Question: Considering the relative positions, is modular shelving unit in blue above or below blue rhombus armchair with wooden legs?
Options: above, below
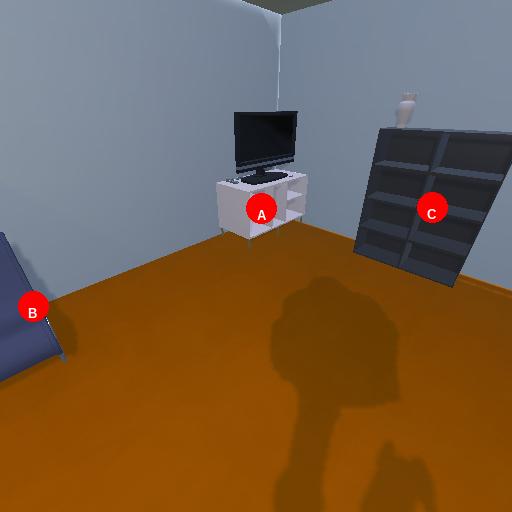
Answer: above